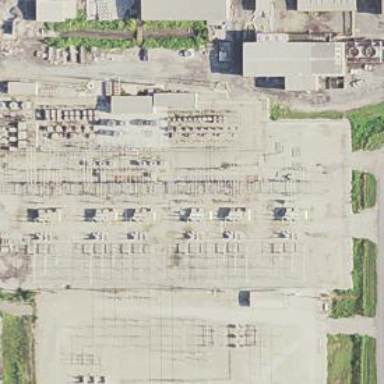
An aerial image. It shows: Switch used for power control.